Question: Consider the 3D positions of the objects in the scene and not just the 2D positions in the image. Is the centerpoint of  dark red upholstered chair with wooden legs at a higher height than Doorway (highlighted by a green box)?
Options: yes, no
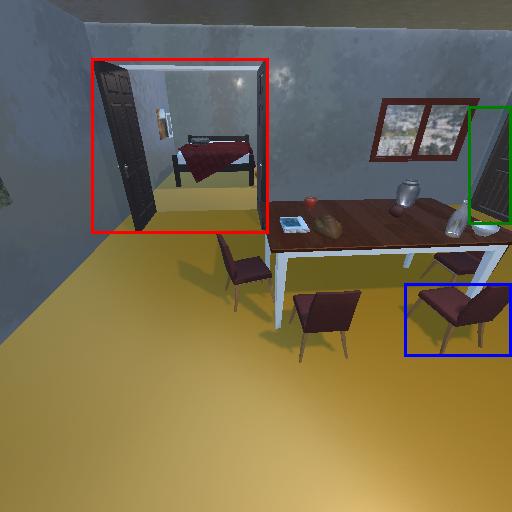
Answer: yes